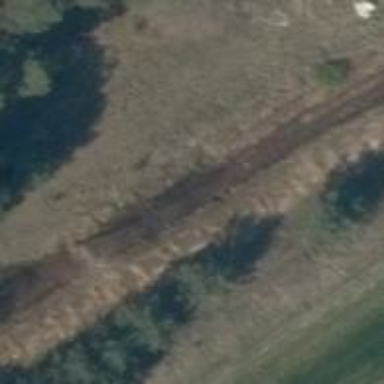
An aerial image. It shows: Track with grade 5 tracktype.